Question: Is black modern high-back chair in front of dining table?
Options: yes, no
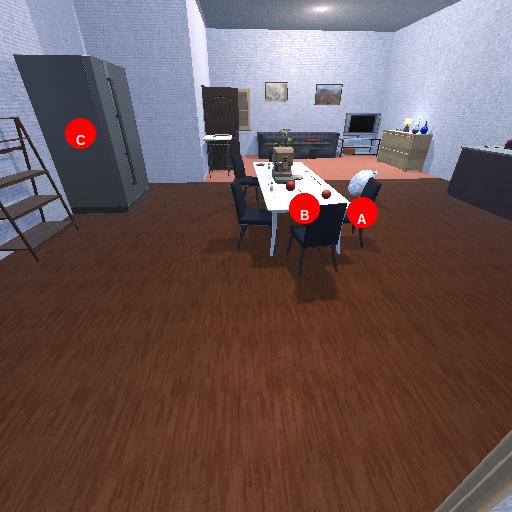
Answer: yes